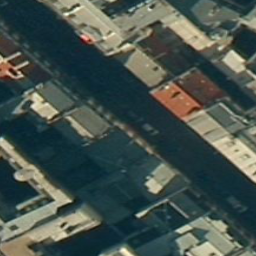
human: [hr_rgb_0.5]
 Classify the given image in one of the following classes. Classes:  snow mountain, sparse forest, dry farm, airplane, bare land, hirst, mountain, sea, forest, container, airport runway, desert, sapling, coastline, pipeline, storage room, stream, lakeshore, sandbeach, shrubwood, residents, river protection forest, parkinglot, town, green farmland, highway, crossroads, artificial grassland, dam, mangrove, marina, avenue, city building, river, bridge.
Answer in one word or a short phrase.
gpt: city building